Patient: sex F, age 31
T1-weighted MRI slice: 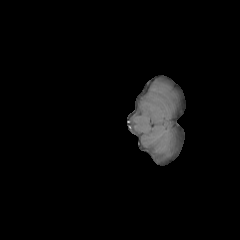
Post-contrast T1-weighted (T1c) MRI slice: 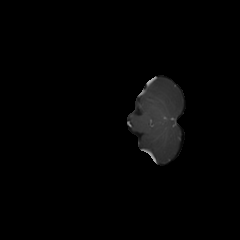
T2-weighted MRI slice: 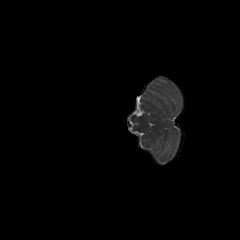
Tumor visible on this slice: no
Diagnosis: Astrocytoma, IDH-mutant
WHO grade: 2